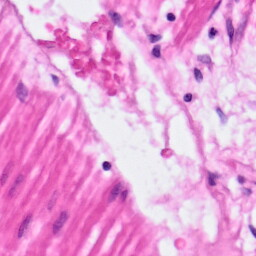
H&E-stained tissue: Pancreatic